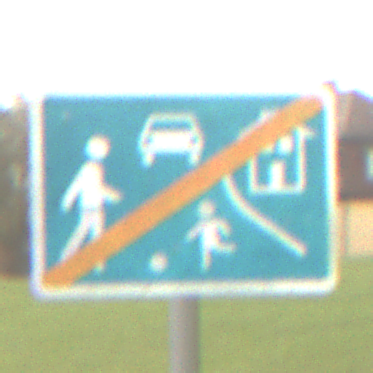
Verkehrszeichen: EndeVerkehrsberuhigterBereich
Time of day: MorningAfternoon
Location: Outdoor (Suburban)
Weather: Overcast
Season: NotSpecified
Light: Natural